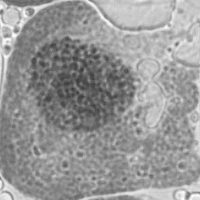
Label: prophase